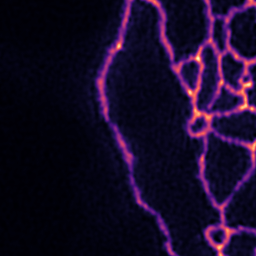
Label: Super-resolution ER image